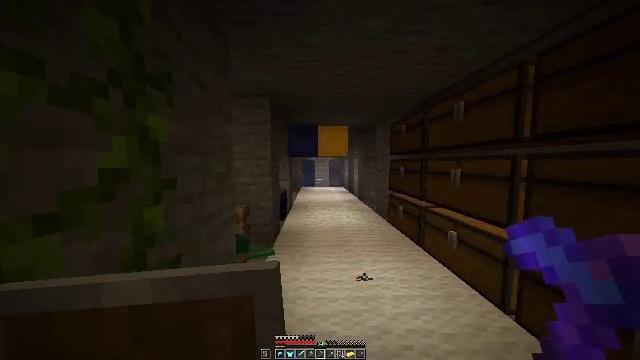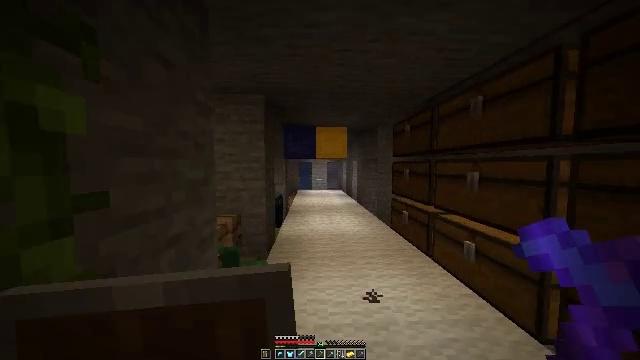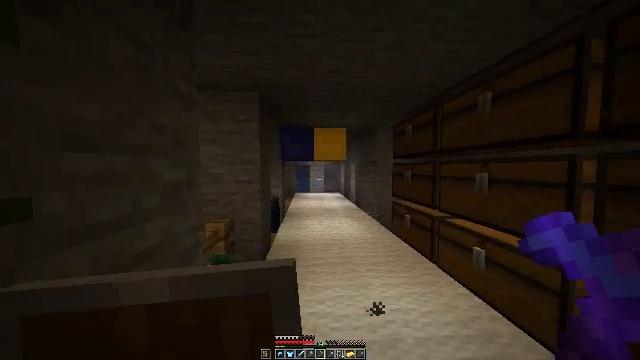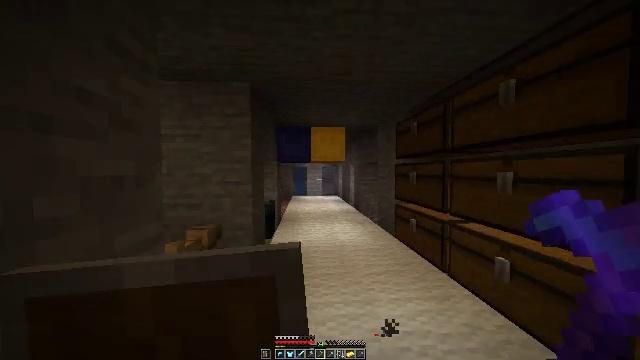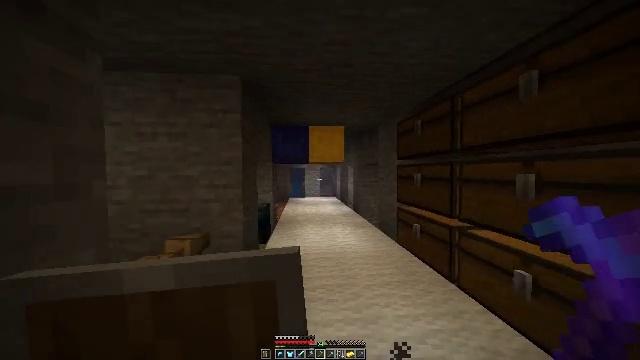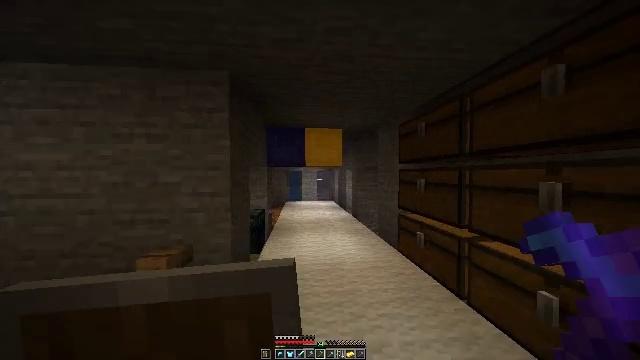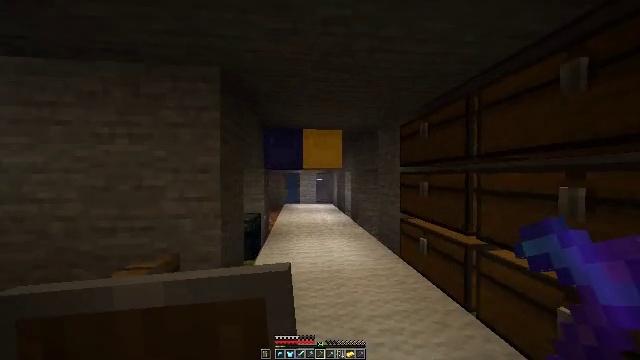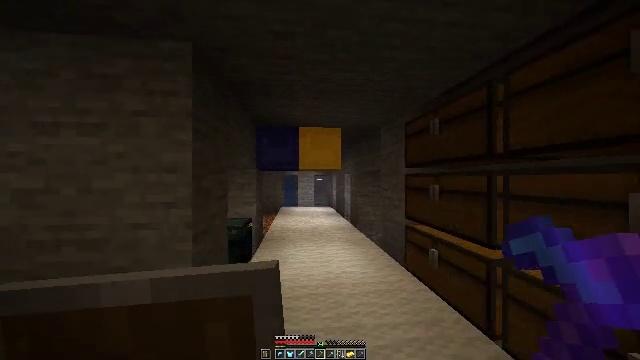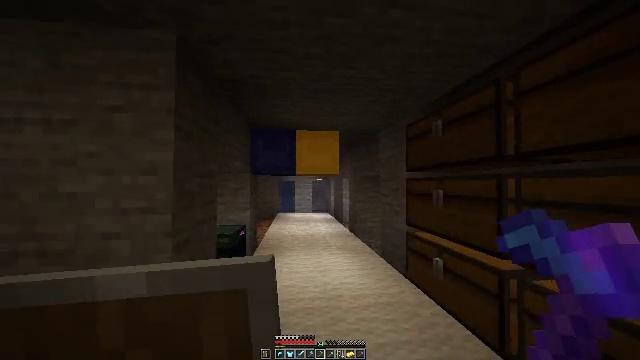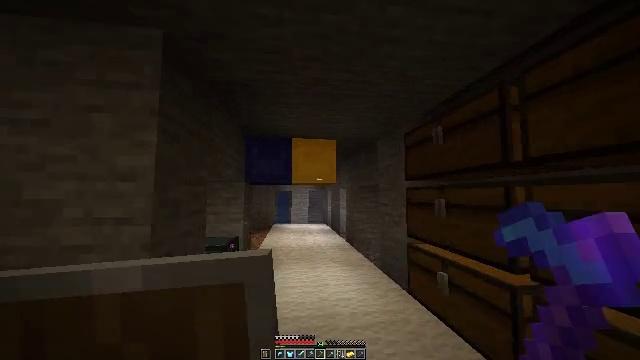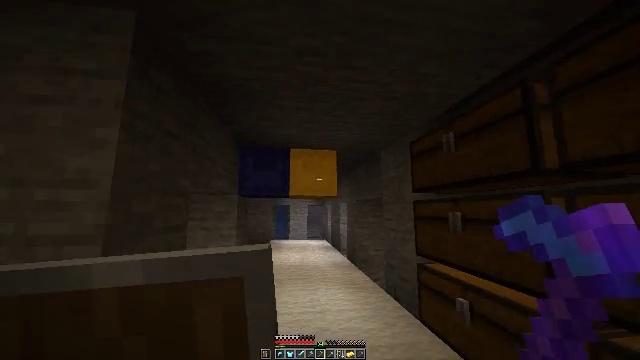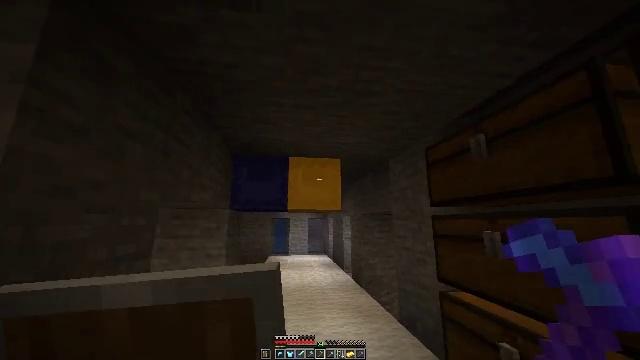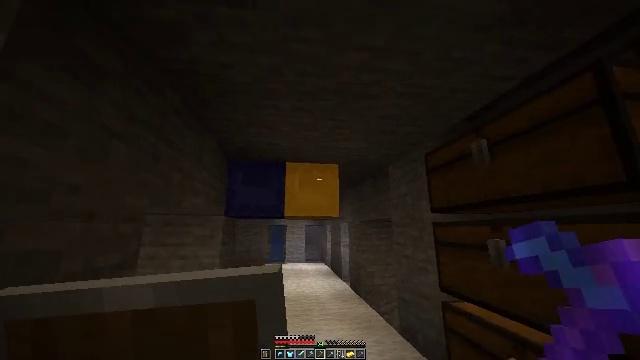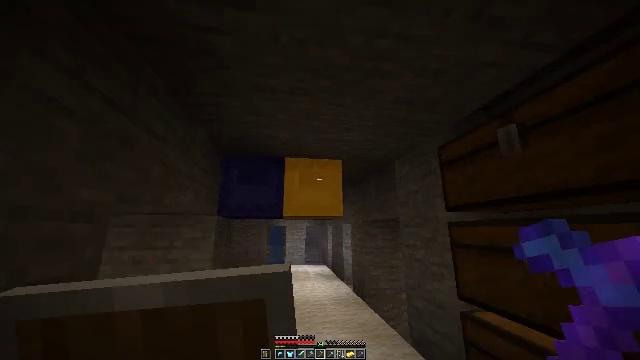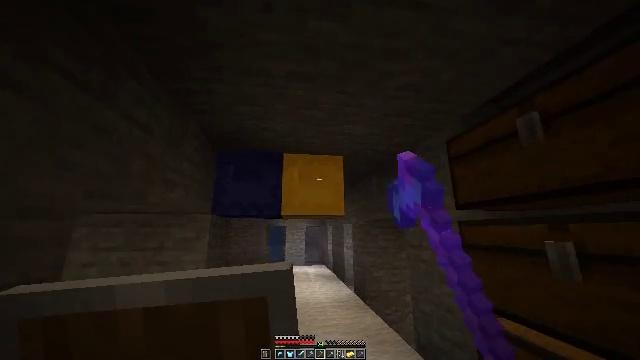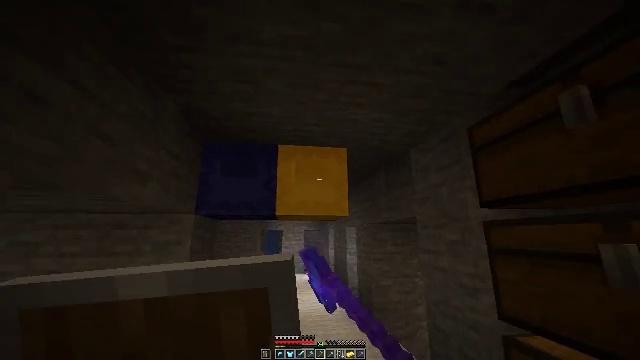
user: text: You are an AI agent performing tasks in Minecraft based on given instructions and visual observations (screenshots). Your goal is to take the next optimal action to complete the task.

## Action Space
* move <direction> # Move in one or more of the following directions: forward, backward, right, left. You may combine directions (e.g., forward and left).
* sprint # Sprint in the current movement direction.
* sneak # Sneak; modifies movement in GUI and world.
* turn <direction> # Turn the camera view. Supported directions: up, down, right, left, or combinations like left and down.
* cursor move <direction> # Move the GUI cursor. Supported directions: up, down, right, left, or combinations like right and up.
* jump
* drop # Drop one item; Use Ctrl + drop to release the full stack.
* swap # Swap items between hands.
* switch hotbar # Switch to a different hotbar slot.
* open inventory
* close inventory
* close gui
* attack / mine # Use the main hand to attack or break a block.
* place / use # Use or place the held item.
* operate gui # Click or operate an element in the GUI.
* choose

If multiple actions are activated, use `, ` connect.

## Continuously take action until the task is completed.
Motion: motion action
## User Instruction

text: Convert emeralds into an emerald block.
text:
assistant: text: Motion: move forward
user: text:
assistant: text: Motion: move forward
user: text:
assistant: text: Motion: move forward
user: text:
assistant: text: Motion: move forward
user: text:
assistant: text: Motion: move forward
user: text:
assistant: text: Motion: move forward
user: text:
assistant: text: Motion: move forward
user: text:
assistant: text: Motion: move forward, turn up
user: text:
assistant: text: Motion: move forward, turn up
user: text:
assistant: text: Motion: move forward, turn up
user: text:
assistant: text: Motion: move forward, turn up
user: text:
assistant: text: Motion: move forward, turn up
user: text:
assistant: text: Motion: move forward, use / place
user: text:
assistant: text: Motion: use / place
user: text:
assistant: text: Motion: use / place
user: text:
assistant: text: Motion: no_op
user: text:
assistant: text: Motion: no_op
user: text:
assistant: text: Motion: no_op
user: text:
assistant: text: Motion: no_op
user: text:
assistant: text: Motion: no_op
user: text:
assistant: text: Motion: no_op
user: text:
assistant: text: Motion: no_op
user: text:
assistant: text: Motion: no_op
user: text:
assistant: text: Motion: no_op
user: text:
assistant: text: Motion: no_op
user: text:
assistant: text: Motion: no_op
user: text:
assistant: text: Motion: no_op
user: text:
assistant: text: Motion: turn up
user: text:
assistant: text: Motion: turn right and up
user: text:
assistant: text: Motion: turn right and up